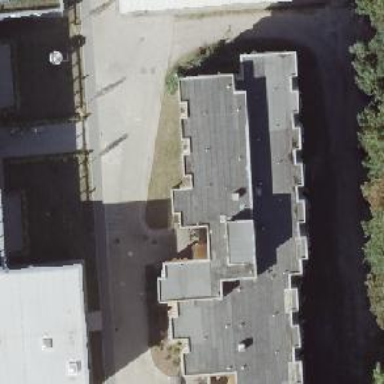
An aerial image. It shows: Hospital building.